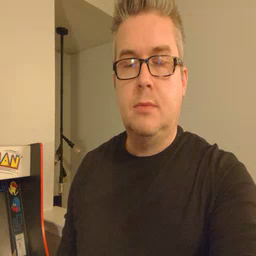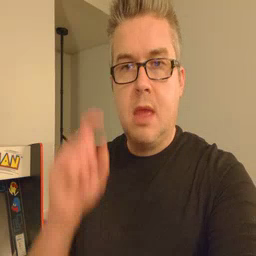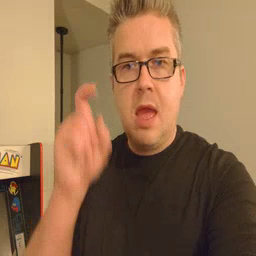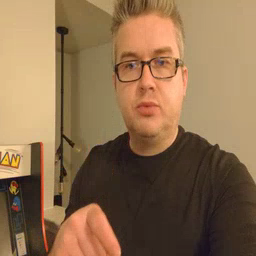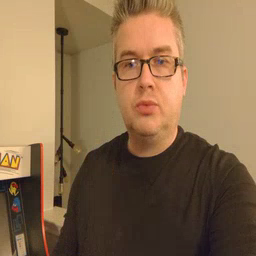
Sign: haveto